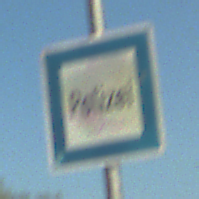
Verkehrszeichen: Polizei
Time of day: MorningAfternoon
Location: Outdoor (Suburban)
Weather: PartlyCloudy
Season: NotSpecified
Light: Natural